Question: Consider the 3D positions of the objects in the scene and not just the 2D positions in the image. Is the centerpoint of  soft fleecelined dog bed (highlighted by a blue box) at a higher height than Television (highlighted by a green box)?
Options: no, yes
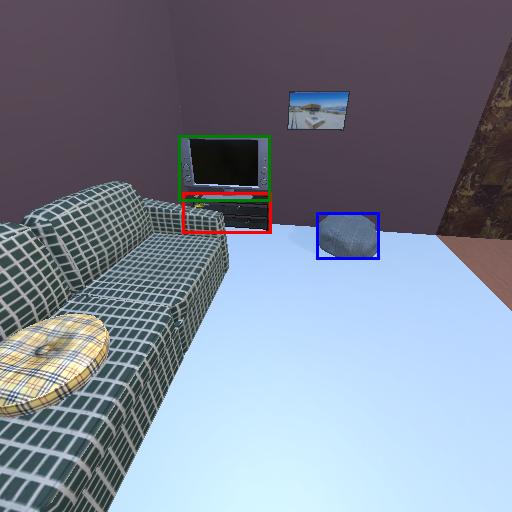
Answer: no